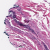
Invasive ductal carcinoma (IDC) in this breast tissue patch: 0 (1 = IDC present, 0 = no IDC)